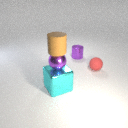
small purple metal sphere below small brown rubber cylinder